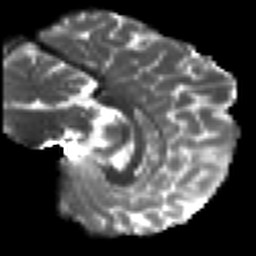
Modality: T2w
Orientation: sagittal
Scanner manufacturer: siemens
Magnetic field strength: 3 T
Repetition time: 7.8 s
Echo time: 0.09 s